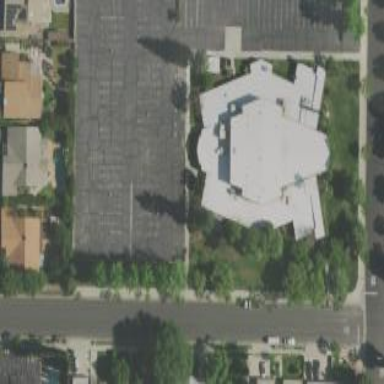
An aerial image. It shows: Beautiful church building.